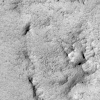
Atmospheric dust classification: not_dusty